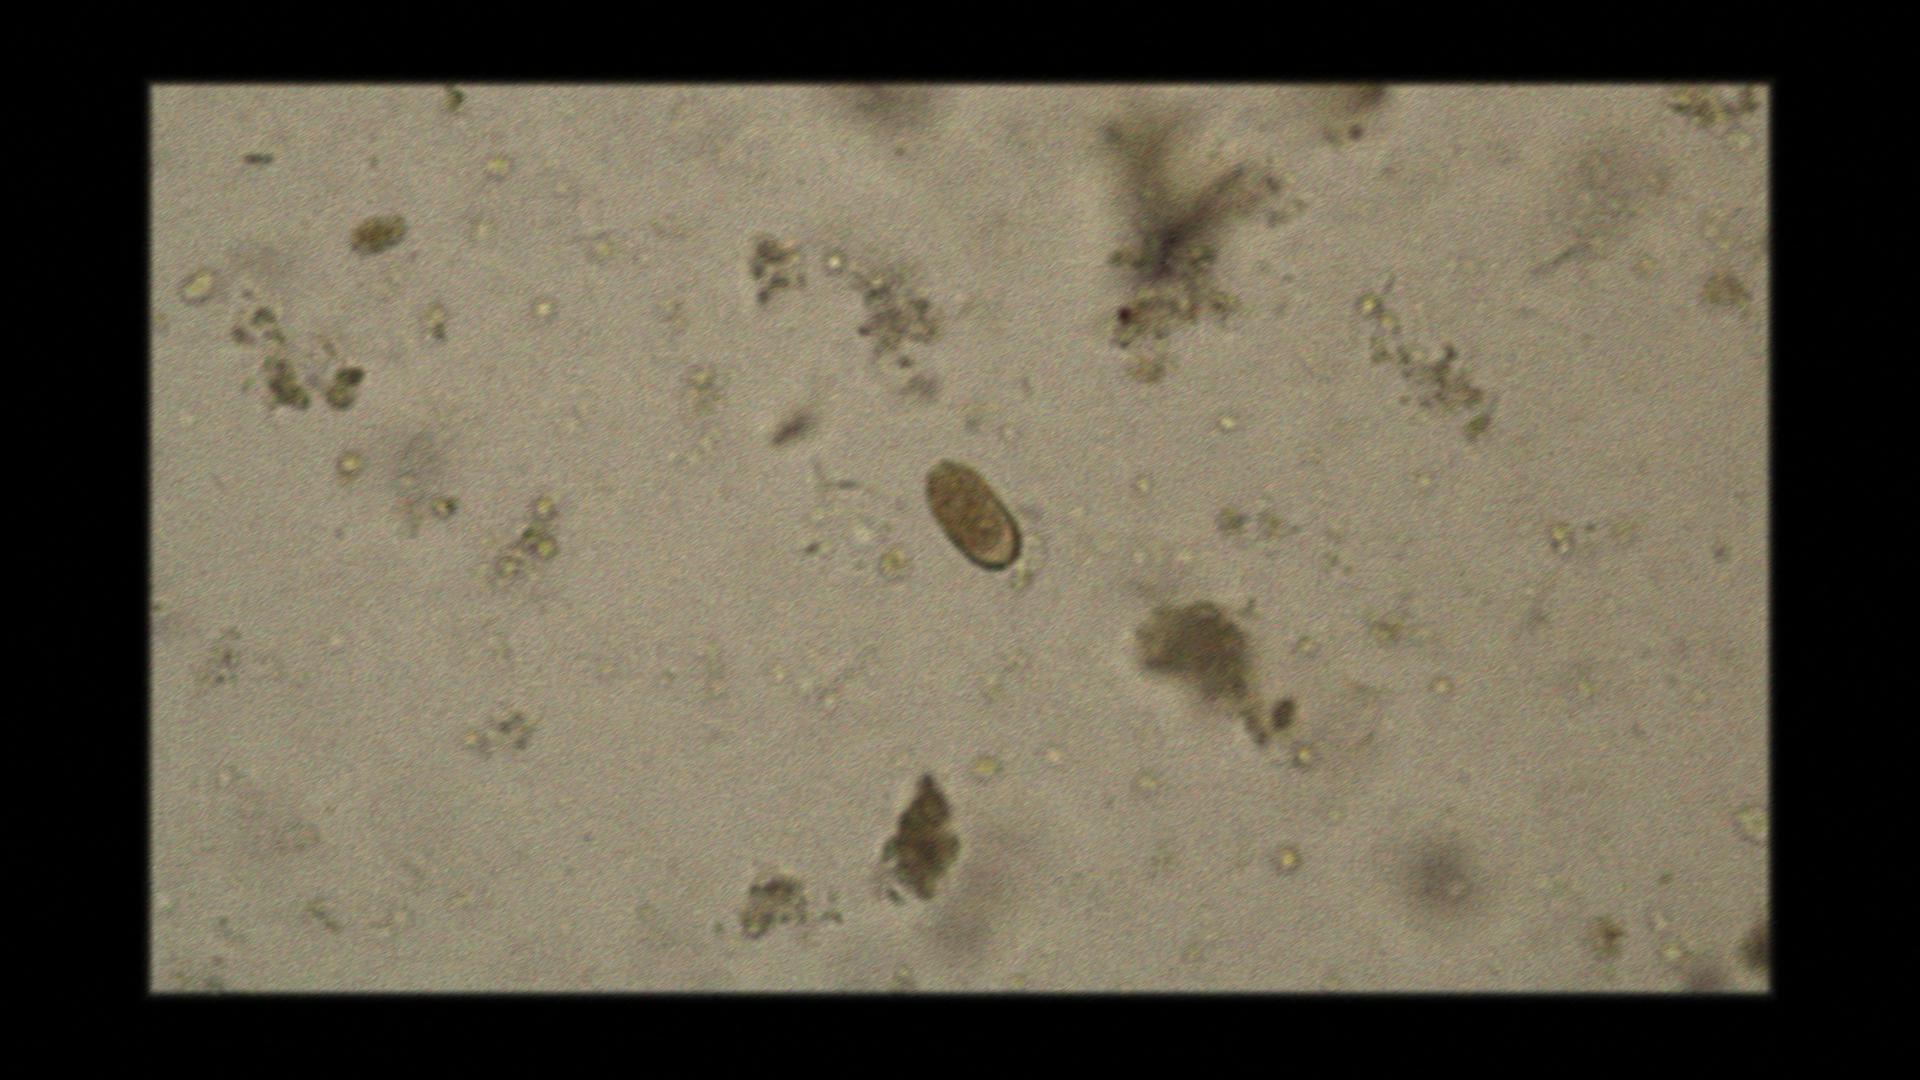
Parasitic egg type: Capillaria philippinensis